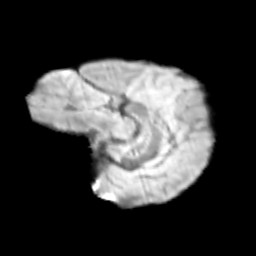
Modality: T2w
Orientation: sagittal
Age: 13
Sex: female
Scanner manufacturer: siemens
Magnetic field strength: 3 T
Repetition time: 3.8 s
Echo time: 0.07 s